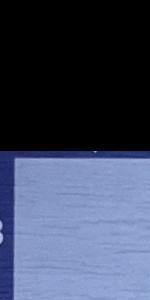
Label: Empty